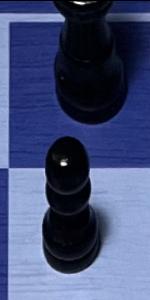
Label: Pawn_Black